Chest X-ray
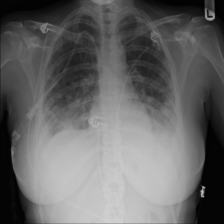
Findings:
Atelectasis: positive
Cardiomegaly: negative
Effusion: negative
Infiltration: positive
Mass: negative
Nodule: negative
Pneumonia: negative
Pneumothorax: negative
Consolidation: negative
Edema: negative
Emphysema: negative
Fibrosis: negative
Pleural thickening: negative
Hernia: negative